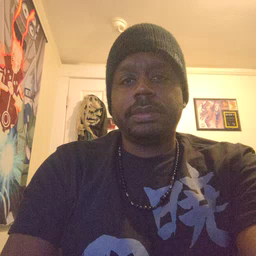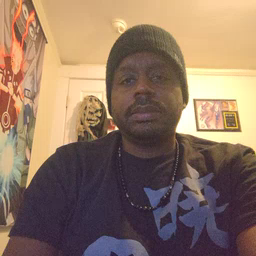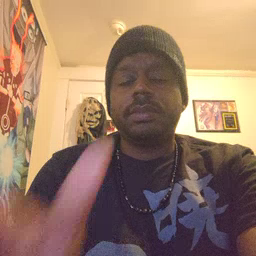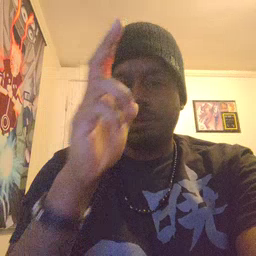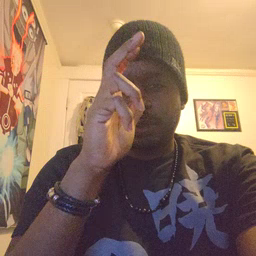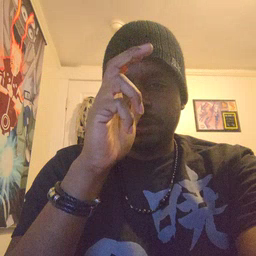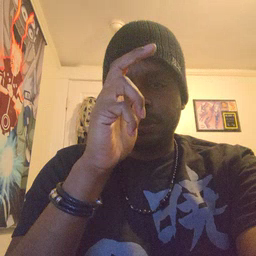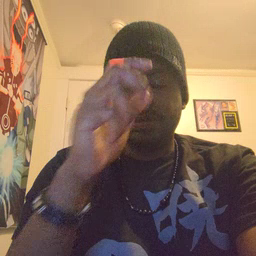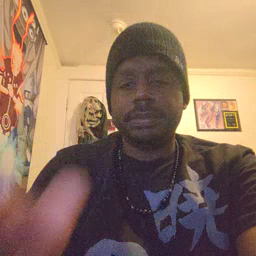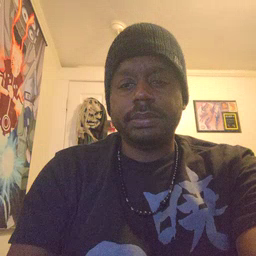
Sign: bug